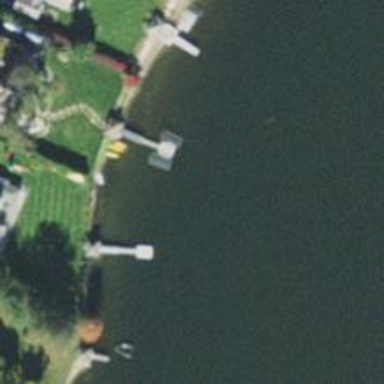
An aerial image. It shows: Man-made pier.